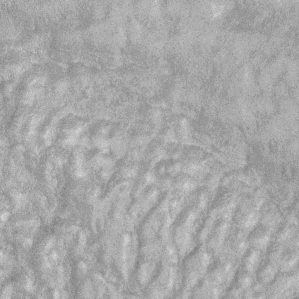
Label: frost